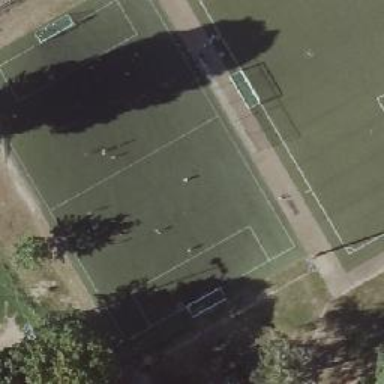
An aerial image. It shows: Artificial turf soccer pitch for leisure activities.